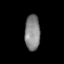
Tissue: lung
Cell type: B cells
Senescence score: 0.6333
Nuclear area (px): 529
Mean DAPI intensity: 134.18